Question: I have this method to create my connection:
'''
DriverManager.registerDriver(new AppEngineDriver());
connection = DriverManager.getConnection("jdbc:google:rdbms://" + instanceName + "/myDB");
'''
I need to detect if i am using MySQL or Google Cloud SQL.
Because you can pick it in you local test version:

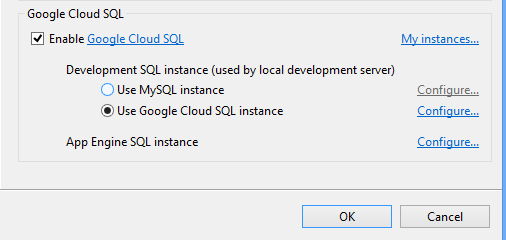
Answer: I find a way using this condition:
'''
//this is MySQL
(connection.getMetaData().getDatabaseProductName().compareTo("Google SQL Service/MySQL") == 0)
'''